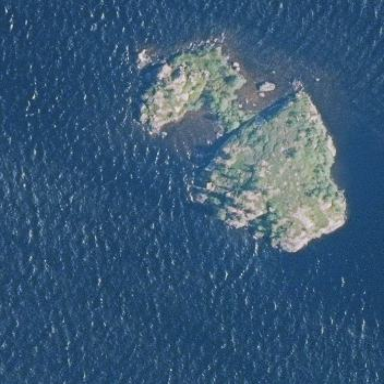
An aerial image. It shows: Islet.